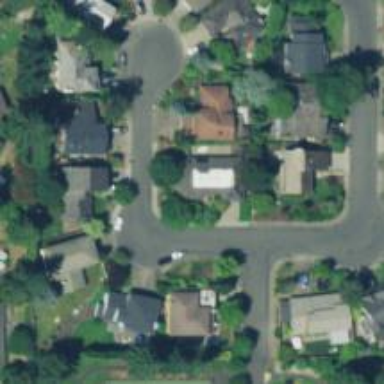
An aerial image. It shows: Residential road with sidewalk on the left side.